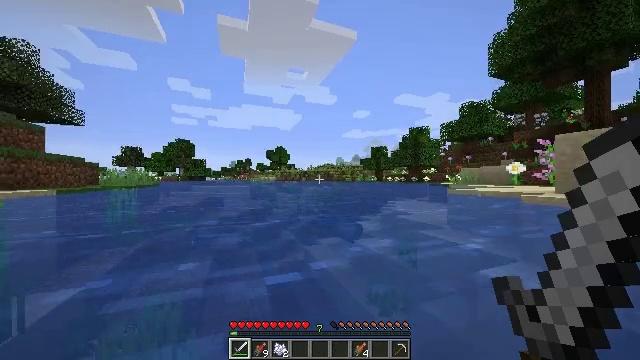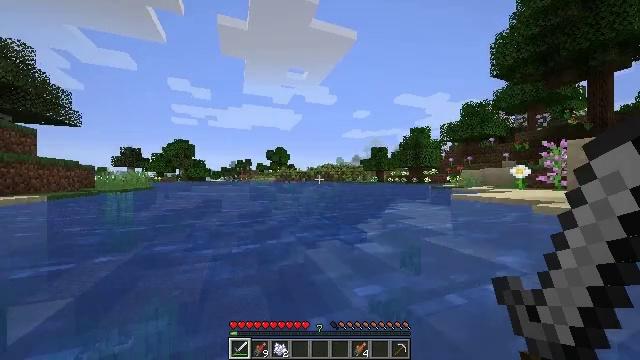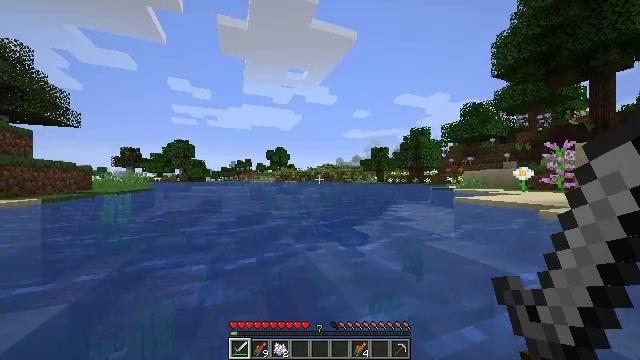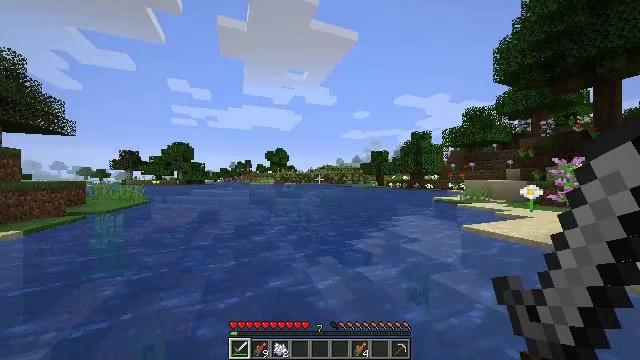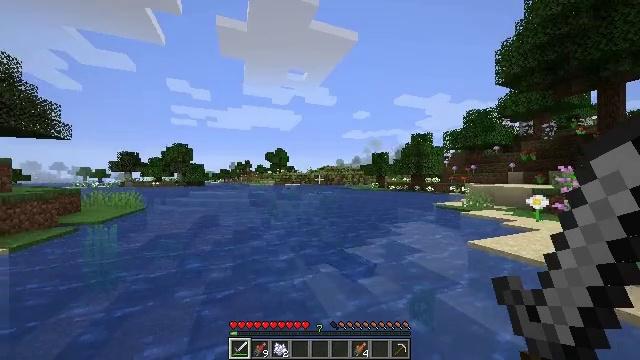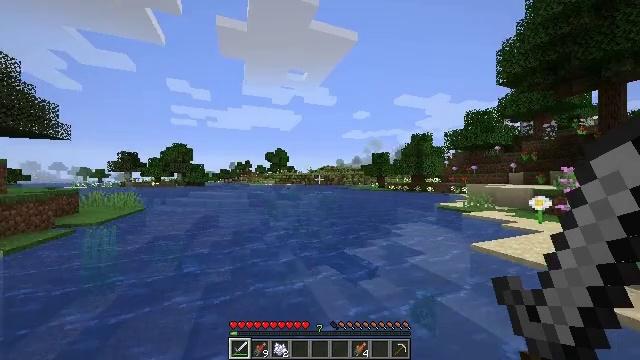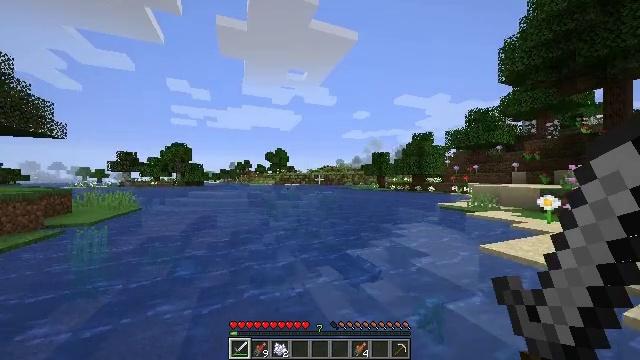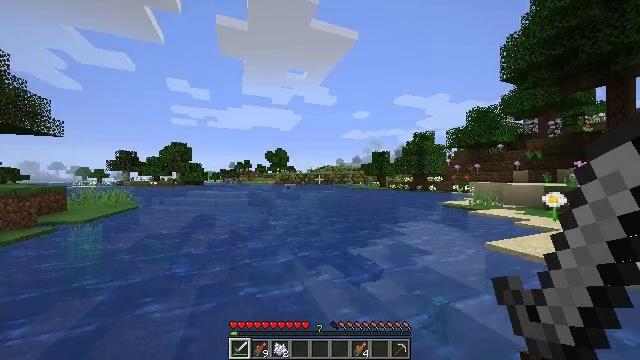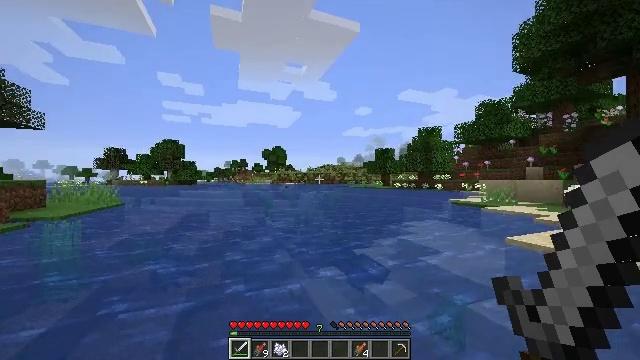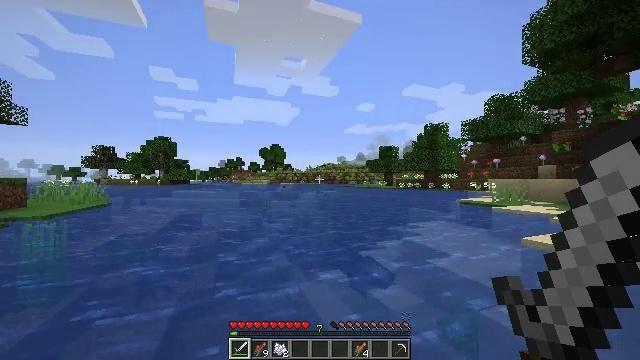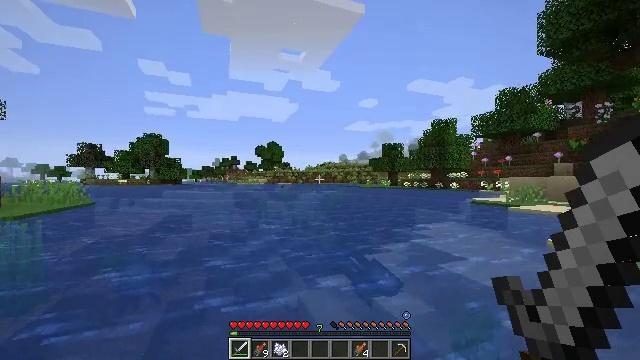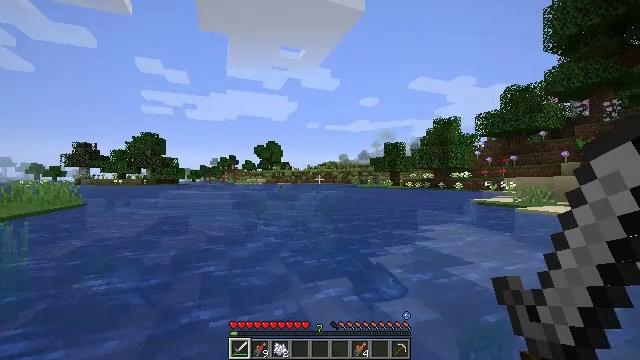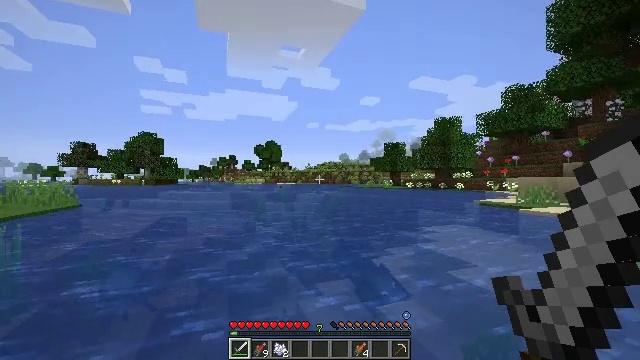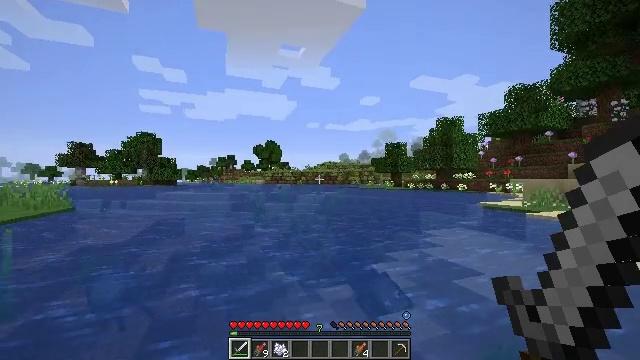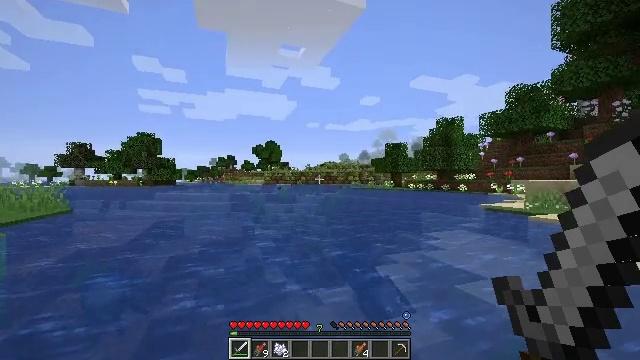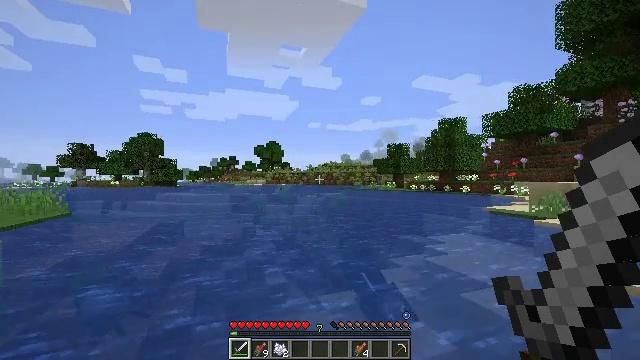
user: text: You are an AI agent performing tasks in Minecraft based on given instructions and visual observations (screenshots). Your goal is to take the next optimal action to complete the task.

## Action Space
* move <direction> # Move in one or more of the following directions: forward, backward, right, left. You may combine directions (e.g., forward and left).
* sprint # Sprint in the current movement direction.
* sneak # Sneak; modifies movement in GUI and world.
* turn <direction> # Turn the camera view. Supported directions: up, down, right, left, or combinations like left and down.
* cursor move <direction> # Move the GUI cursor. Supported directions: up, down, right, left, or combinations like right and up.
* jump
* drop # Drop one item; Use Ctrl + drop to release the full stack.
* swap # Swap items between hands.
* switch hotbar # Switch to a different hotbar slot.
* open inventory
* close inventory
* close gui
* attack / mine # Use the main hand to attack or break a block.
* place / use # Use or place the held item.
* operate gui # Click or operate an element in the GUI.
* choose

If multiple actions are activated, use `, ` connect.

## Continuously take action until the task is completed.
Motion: motion action
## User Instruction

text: Kill aquatic mobs.
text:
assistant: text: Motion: move forward, jump
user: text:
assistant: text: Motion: move forward, jump
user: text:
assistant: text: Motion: move forward, jump
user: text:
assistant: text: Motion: move forward, jump
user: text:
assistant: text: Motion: move forward, jump
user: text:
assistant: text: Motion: move forward, jump
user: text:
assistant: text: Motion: move forward, jump
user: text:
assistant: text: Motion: move forward, jump
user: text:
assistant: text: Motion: move forward, jump
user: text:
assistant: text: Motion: move forward, jump
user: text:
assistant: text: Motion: move forward, jump
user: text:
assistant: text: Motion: move forward, jump
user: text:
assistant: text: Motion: move forward, jump
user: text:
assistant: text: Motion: move forward, jump
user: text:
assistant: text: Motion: move forward, jump
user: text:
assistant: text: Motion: move forward, turn left, jump
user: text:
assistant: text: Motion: move forward, turn left and down, jump
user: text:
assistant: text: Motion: move forward, turn left, jump
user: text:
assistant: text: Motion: move forward, turn left and down, jump
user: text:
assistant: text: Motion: move forward, turn left and down, jump
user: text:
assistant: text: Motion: move forward, turn left, jump
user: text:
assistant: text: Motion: move forward, turn left, jump
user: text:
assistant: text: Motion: move forward, turn left, jump
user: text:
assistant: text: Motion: move forward, jump
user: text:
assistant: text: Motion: move forward, jump
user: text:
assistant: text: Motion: move forward, jump
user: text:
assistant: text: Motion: move forward, jump
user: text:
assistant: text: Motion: move forward, jump
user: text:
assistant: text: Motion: move forward, jump
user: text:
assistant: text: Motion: move forward, jump